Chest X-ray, PA view. Patient: 68 years old, sex M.
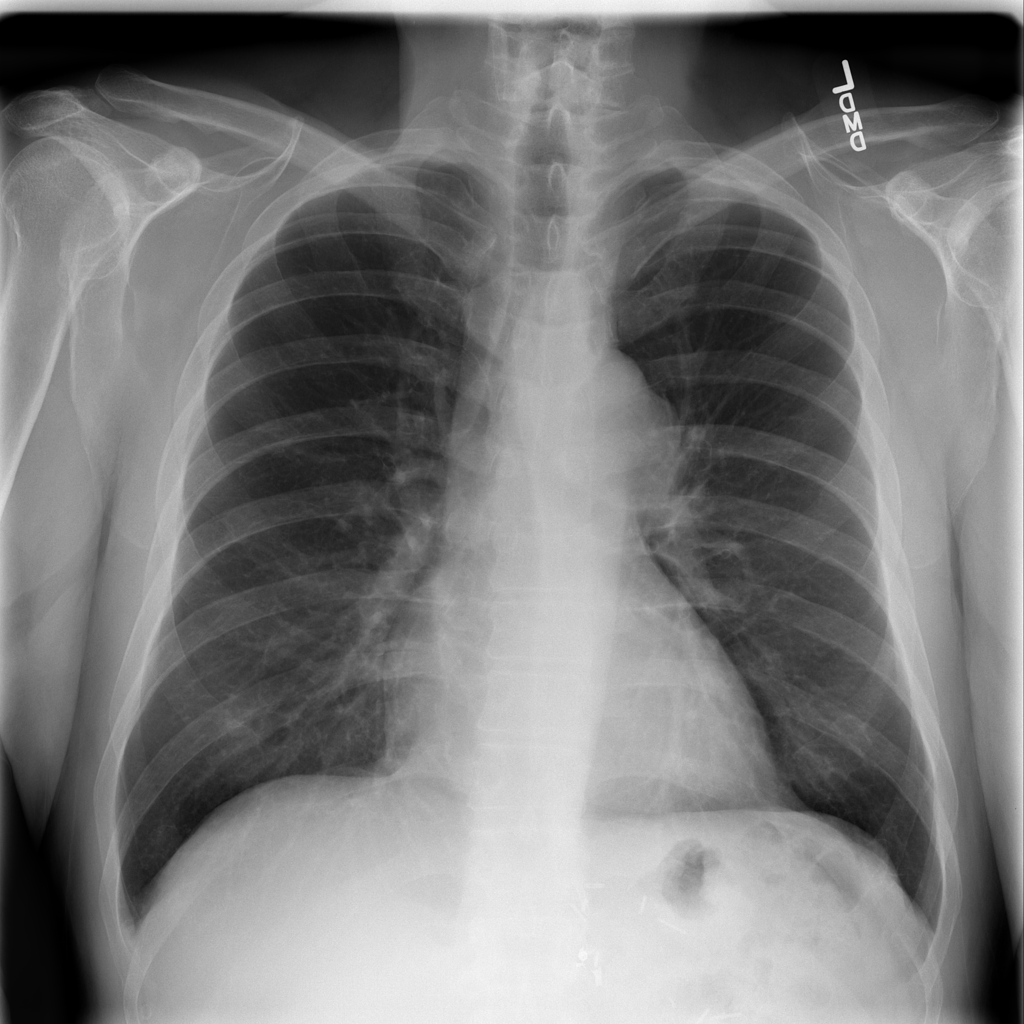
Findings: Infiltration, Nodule